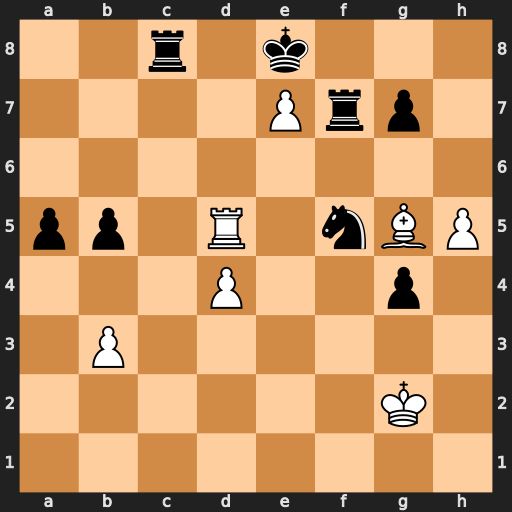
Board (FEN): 2r1k3/4Prp1/8/pp1R1nBP/3P2p1/1P6/6K1/8
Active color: w
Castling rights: -
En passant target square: -
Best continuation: Rd8+ Rxd8 exd8=Q#